Question: The output of this code (I tried to post this on jsFiddle but it doesn't seem to be working right now) looks reasonable, but, there is a lot of space 'wasted' to the left of the labels. It's important that the fields themselves be as wide as they are here.

This is a problem in the actual situation where there are many more fields and limited space. I want to be able to control the label width independent of the total control group width, I want it to remain right-aligned to the field, and (most importantly) I want a shorter label to result in the field moving left as well (which doesn't happen if you just mangle the control-label width).
I am not keen on delving into LESS, is that my only option? Any advice appreciated.
'''
<div class="container-narrow" style="width:700px">
<div class="content">
<div class="row-fluid">
<div class="span5">
<form class="form-horizontal" id="applies-Step1-form" action="/" method="post">
<div class="control-group">
<label class="control-label required" for="Step1_email">Email:</label>
<div class="controls">
<input class="span12" size="50" maxlength="255" name="Step1[email]" id="Step1_email" type="text" />
</div>
</div>
</form>
</div>
<div class="span7">
<form class="form-horizontal" id="applies-Step1-form" action="/" method="post">
<div class="control-group">
<label class="control-label required" for="Step1_email">Thing1</label>
<div class="controls">
<input class="span12" size="60" maxlength="255" name="Step1[email]" id="Step1_email" type="text" />
</div>
</div>
</form>
</div>
</div>
</div>
</div>
</body>
'''
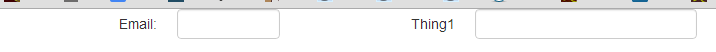
Answer: One option is a to use .form-inline on the form to allow form elements on the same line.
Something like this:
'''
<form class="form-inline">
<label>Email:
<input type="text" class="span1" name="email" />
</label>
<label>Thing1
<input type="text" class="span3" name="thing1" />
</label>
</form>
'''
If you want more spacing before the second label, you'll need custom CSS.